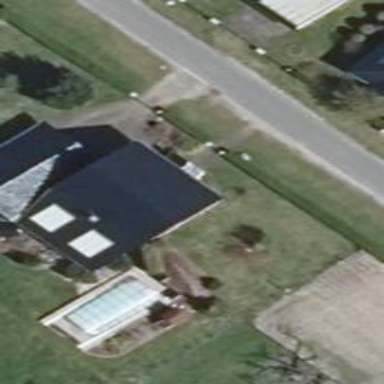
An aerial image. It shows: Building with gabled roof. The roof is orientated along the structure and is painted black.